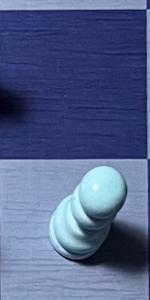
Label: Pawn_White